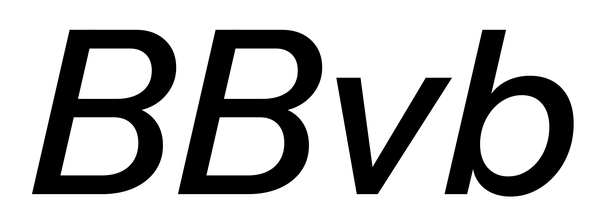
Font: InstrumentSans-Italic_Medium_Italic